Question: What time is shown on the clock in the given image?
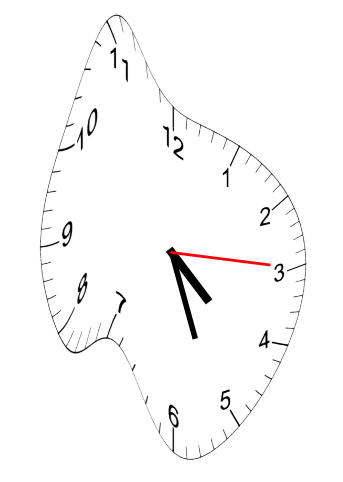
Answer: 04:26:15